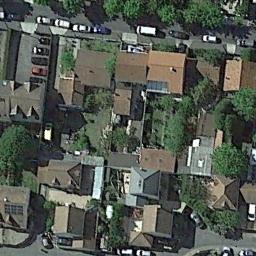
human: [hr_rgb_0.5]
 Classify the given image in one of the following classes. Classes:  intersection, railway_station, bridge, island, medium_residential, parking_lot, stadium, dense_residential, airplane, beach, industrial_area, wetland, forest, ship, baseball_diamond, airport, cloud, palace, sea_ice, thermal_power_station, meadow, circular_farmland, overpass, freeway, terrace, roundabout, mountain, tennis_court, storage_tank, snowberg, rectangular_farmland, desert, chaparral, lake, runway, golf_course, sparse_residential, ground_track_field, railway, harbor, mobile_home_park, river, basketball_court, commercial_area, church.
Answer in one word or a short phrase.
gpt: dense_residential